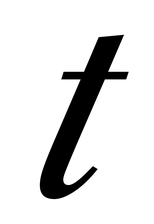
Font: LibreCaslonText-Italic_Italic